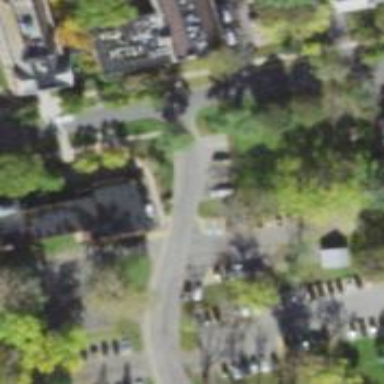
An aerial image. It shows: Parking space.